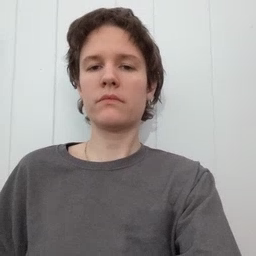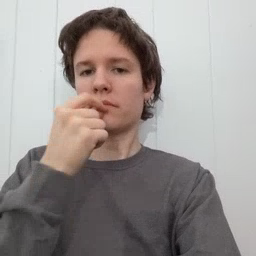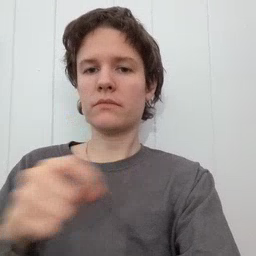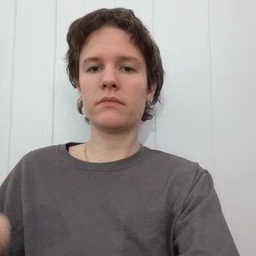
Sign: pen